Question: If you have some Javascript experience I'd appreciate some help.
I'm having an issue trying top create a tabbed menu that looks like the one referenced in the screenshot below.

Basically, because I need to include a full width horizontal line below the heading tab, I am unable to get the first tab to remove it's active styling once one of the other tabs is removed.
So my question is: how can I separate the first tab from the others with a full length
---
without creating two different menus.
BTW, I am aware this is a confusing explanation and understand that I am probably doing this completely wrong, but that's why I am looking for your help :)
Here is how I am trying to do this so far:
'''
<script>
$(document).ready(function() {
/* Tabs Activiation
================================================== */
var tabs = $('.tabs');
tabs.each(function(i) {
//Get all tabs
var tab = $(this).find('> a');
tab.click(function(e) {
//Get Location of tab's content
var contentLocation = $(this).attr('href');
//Let go if not a hashed one
if(contentLocation.charAt(0)=="#") {
e.preventDefault();
//Make Tab Active
tab.removeClass('active');
$(this).addClass('active');
//Show Tab Content & add active class
$(contentLocation).show().addClass('active').siblings().hide().removeClass('active');
}
});
});
});
</script>
<!-- Tabs -->
<nav id="tab-nav" class="grid3">
<h1 class="tabs">
<a class="active" href="#tab1">Tab 1 (H1)</a>
</h1>
</nav>
<hr />
<!-- Tabs -->
<nav id="tab-nav" class="grid3">
<div class="tabs">
<a href="#tab2">Tab 2</a>
<a href="#tab3">Tab 3</a>
</div>
</nav>
<!-- Tab Content -->
<ul class="tabs-content grid6">
<li class="active" id="tab1">Tab 1 Content</li>
<li id="tab2">Tab 4 Content</li>
<li id="tab3">Tab3 Content</li>
</ul>
'''
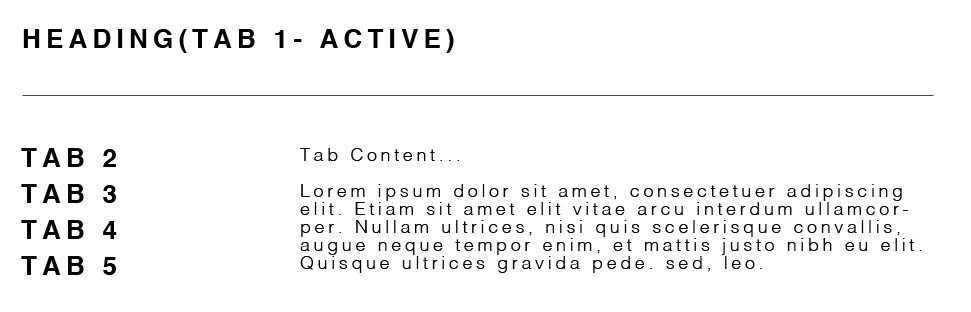
Answer: So I made a working model... uses jQuery but not hash tags
<URL>
I think it's easier to add content to, wouldn't need to rearrange the html for each of the elements.